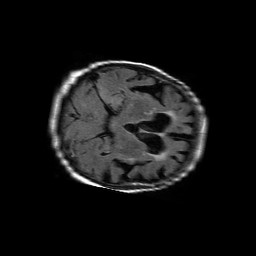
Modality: FLAIR
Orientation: axial
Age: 88
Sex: female
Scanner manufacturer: philips
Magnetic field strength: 1.5 T
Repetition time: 6 s
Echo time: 0.12 s